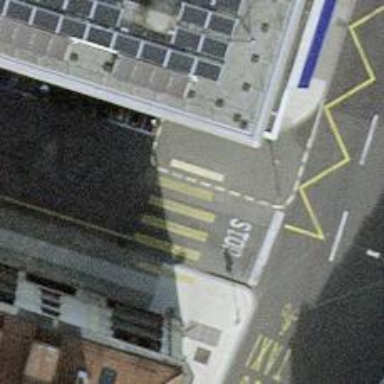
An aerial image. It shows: Uncontrolled zebra crossing on the road.